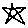
Label: star